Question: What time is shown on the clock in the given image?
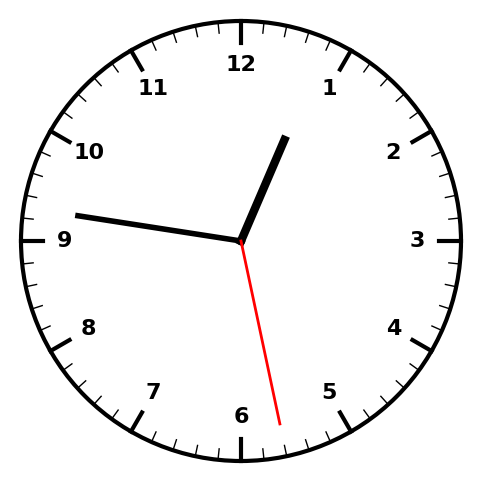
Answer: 12:46:28